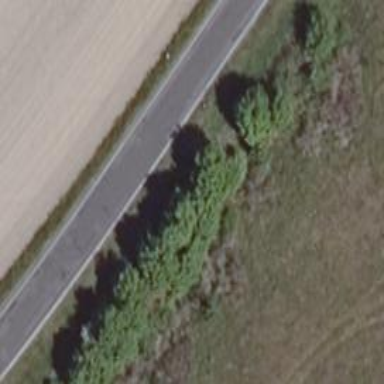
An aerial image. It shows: Row of trees in natural setting.